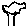
Label: tree